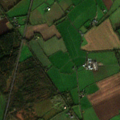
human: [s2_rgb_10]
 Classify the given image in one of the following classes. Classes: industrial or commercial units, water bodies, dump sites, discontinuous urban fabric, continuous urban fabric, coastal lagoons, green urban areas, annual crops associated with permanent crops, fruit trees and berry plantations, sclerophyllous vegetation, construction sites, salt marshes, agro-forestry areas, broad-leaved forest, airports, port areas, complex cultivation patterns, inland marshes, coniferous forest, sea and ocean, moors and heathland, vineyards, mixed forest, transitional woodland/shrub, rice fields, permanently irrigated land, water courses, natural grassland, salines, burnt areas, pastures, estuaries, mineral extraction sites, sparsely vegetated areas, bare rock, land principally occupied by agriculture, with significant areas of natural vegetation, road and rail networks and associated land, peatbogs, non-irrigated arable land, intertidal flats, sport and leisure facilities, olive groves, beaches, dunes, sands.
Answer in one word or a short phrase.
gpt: non-irrigated arable land, pastures, transitional woodland/shrub